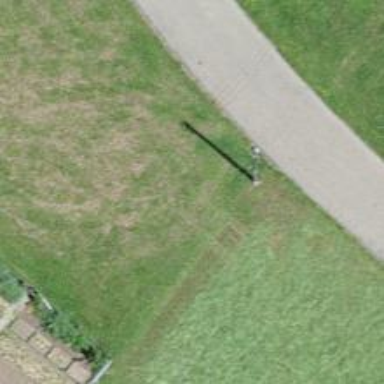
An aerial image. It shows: Minor power line.